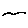
Label: bird